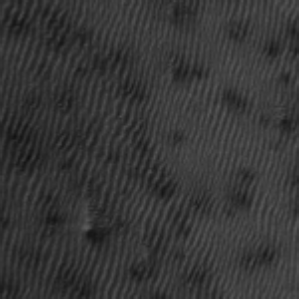
Label: frost